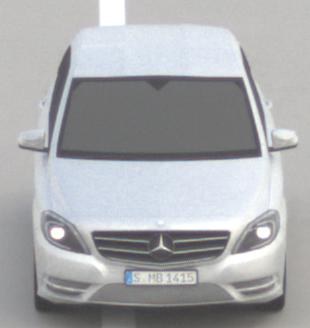
Make: Mercedes-Benz
Model: B 180 BlueEFFICIENCY
Detailed model: B-Class (246)
Model produced from: 2011/11
Model produced until: 2012/10
Doors: 5
Color: white
Road condition: dry road
Daytime: midday
Contrast: low contrast